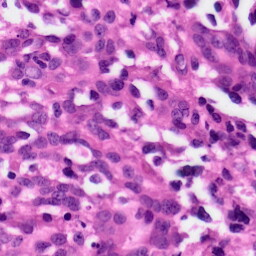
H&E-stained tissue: Ovarian